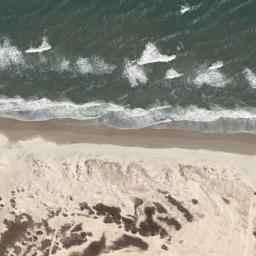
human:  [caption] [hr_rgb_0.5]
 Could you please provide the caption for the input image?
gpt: There are blue sea water and waves landing on the beach .

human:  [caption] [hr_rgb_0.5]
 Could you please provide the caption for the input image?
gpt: Huge waves beat the beach with sparse green plants .

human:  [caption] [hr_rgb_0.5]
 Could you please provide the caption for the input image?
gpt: The beach with white sand and some green plants on the beach .

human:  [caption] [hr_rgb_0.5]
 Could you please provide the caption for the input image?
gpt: There are some people on the beach .

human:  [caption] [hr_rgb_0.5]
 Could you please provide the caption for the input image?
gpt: Many green plants are on the beach .